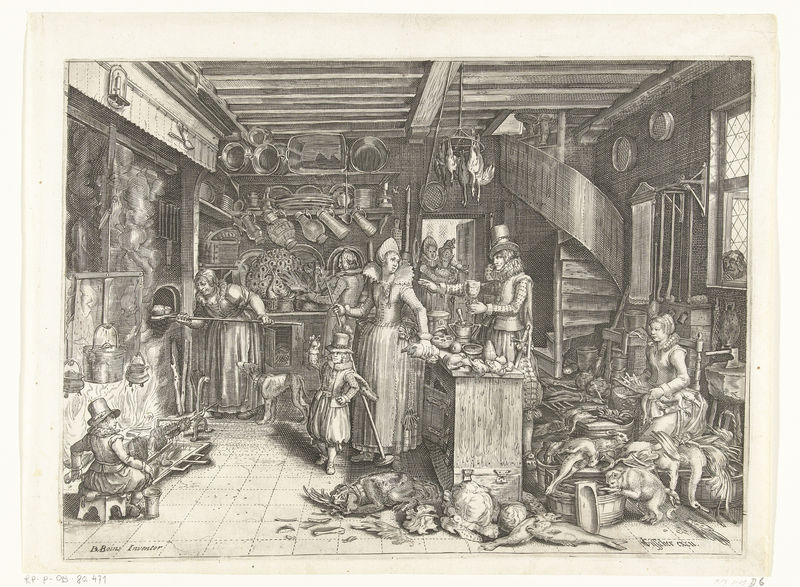
Titel: Keukeninterieur, ca. 1600
Standort: Amsterdam
Institution: Rijksmuseum
Schlagwörter: feuer, mann, menschen, fenster, frau, raum, zimmer, dame, hund, interieur, genre, krug, grafik, rauh, laden, treppe, stufen, theke, druck, stich, geflügel, krüge, wendeltreppe, kessel, feuerstelle, herd, backofen